Question: I have a centOS virtual machine with 3 virtual hosts. It worked fine until this moment when I lost access to the dns server. Now the hosts can't be resolved. Can any1 tell me if I can configure some static routes or something to the virtual hosts?
Print screen with the httpd response:

P.S. I would prefere not to configure a DNS server since the old one will start tomorrow again.
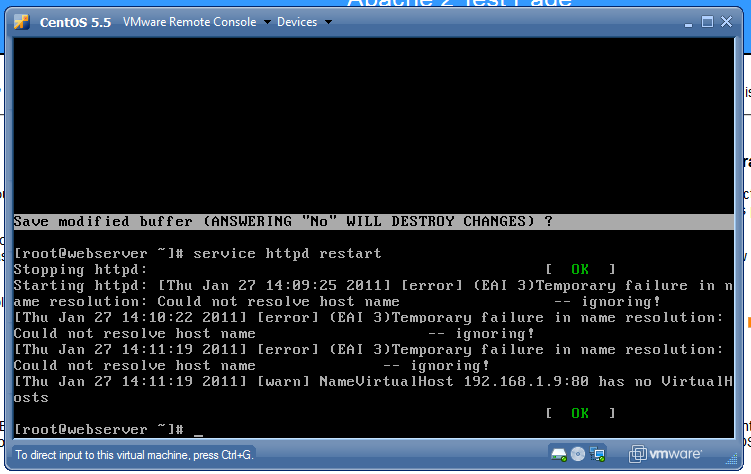
Answer: In your '/etc/hosts' you can map IP addresses to hostnames:
'''
127.0.0.1 example.com
127.0.0.1 example.net
// etc...
'''